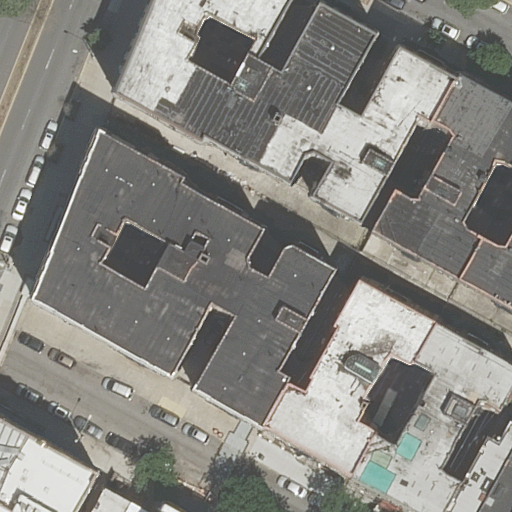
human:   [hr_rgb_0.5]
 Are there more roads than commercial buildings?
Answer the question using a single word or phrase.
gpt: yes

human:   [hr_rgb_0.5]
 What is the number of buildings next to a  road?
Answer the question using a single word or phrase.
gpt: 13

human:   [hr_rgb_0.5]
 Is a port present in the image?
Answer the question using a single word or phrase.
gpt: no

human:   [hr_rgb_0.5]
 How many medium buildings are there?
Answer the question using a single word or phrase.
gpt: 4

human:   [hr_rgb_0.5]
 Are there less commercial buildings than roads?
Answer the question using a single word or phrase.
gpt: yes

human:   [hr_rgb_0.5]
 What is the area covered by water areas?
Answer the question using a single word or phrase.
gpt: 0m2

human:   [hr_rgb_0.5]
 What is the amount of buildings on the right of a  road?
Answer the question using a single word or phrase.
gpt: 12

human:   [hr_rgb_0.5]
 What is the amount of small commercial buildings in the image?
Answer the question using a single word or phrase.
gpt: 0

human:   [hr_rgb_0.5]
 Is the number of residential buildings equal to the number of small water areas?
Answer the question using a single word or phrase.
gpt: no

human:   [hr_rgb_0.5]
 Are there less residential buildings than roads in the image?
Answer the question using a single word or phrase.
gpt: no

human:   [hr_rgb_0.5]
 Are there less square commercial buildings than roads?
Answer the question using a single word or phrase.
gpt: yes

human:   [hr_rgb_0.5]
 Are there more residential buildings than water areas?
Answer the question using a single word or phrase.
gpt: yes

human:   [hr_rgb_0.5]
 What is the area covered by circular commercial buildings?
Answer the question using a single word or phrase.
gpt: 0m2

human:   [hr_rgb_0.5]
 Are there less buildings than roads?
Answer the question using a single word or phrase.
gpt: no

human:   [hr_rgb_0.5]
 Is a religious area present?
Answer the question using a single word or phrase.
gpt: no

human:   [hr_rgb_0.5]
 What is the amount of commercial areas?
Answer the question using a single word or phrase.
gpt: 0

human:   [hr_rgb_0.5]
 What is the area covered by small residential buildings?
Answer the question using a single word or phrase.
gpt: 201m2

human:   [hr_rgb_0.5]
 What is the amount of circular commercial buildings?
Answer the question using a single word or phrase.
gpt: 0

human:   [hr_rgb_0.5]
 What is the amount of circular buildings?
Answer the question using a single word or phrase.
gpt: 0

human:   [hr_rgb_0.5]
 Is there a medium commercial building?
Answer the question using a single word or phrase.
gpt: no

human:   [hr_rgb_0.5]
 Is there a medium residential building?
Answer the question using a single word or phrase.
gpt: yes

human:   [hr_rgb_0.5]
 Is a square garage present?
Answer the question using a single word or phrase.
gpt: no

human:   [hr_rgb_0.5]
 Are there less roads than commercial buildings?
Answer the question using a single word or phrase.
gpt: no

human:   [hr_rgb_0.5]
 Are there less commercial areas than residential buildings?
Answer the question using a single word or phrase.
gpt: yes

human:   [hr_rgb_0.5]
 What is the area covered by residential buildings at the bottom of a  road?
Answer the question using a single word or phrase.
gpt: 3744m2

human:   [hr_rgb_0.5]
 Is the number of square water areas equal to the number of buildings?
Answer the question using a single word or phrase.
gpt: no

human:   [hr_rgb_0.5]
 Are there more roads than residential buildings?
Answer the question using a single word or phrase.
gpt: no

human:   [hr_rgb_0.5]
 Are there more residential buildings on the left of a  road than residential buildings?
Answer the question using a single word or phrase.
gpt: no

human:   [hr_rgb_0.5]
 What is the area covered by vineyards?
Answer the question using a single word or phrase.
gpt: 0m2

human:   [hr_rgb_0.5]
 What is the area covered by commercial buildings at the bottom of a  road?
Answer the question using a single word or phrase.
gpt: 0m2

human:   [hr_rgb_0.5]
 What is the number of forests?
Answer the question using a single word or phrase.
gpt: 0

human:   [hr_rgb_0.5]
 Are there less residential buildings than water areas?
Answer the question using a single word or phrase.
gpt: no

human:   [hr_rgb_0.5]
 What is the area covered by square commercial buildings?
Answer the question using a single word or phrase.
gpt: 0m2

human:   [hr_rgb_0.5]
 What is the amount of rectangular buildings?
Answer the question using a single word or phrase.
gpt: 6

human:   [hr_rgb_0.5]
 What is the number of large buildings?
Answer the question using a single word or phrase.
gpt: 4

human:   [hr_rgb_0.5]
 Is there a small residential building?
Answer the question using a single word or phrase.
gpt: yes

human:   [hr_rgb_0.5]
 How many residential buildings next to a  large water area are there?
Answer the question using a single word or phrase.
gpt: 0